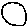
Label: circle